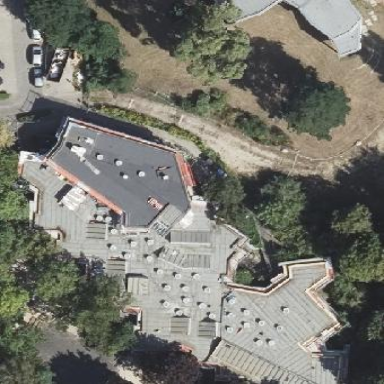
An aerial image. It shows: School building with flat roof.